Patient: sex F, age 69
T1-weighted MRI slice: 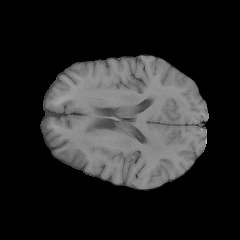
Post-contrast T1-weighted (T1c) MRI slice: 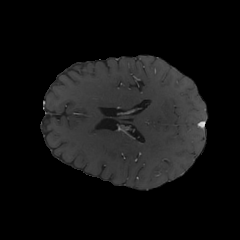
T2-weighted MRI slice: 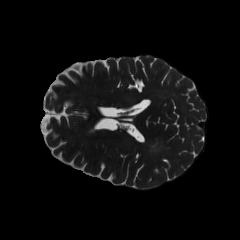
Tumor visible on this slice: no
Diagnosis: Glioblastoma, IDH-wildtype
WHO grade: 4